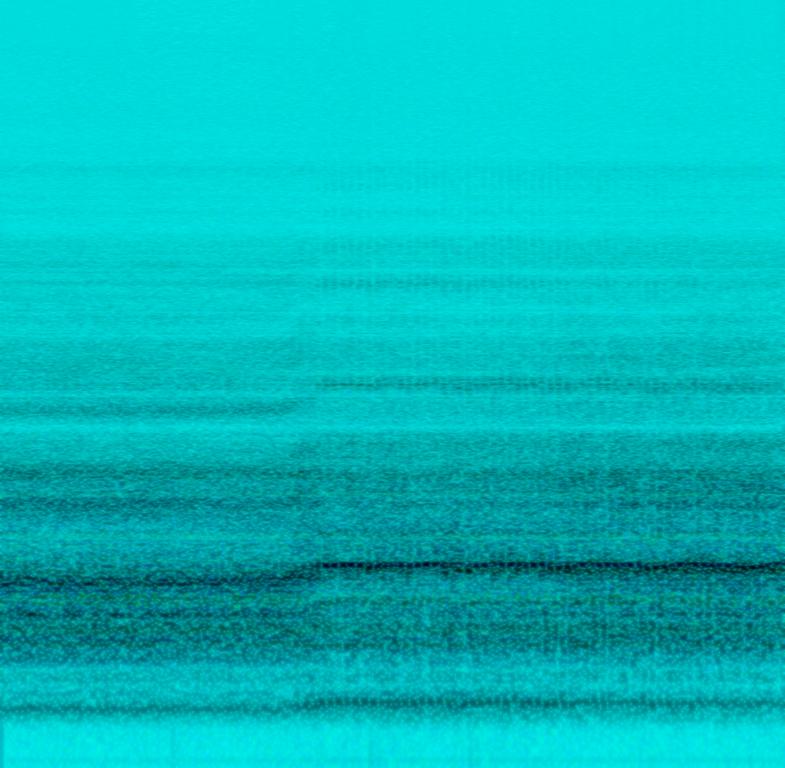
This clip features noises created by mixing output from different effect pedals. This is a synth noise. There are no instruments or voices in this song.